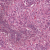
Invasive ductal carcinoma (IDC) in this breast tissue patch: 1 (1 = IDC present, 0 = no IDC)